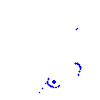
Particle: proton